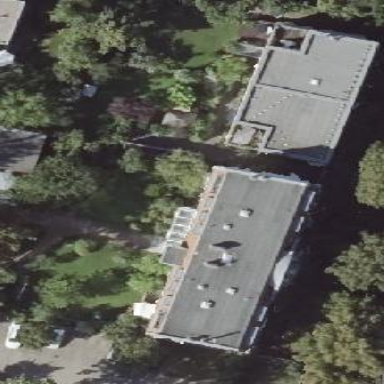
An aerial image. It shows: Building with apartments featuring unique double saltbox roof shape.